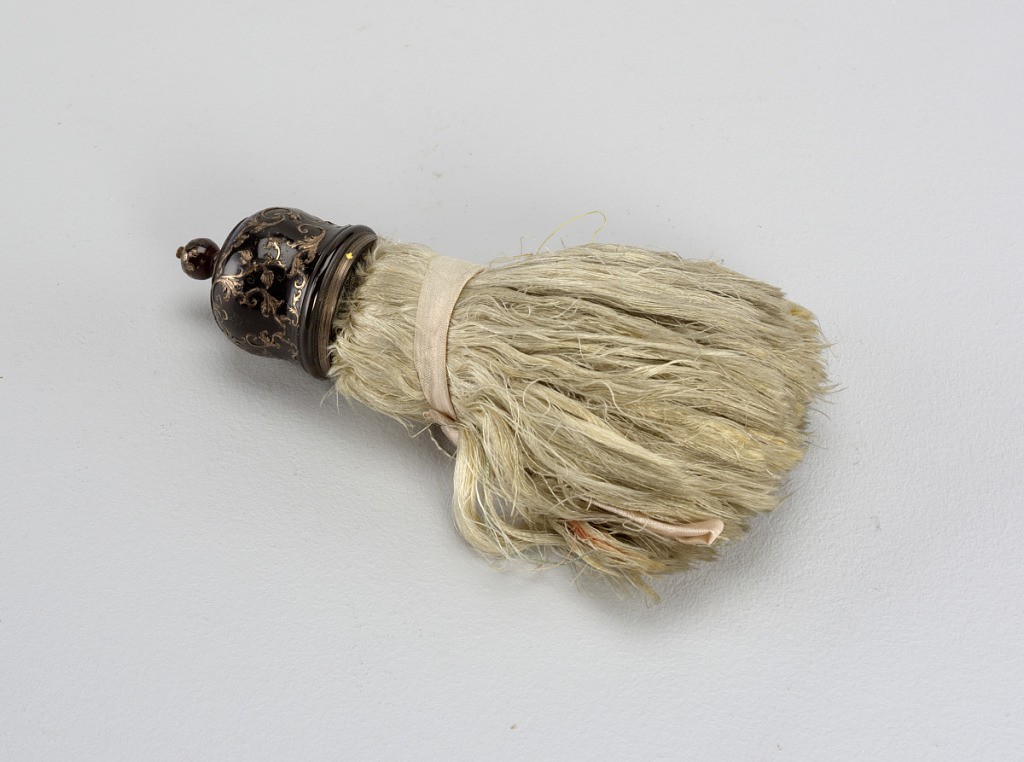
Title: Penwipe
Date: ca. 1730 or 1840
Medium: Tortoise shell, gold, silk
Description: Bell-shaped tortoiseshell mount with turned knob finial, decorated in gold piqué, posé and point, with foliate scrolls; a thick tassel of varicolored pastel silk floss is mounted in this and serves as pen-wiper.